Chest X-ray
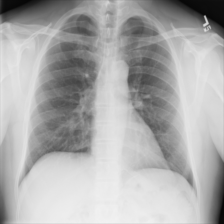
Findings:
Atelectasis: negative
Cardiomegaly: negative
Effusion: negative
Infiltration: negative
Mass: negative
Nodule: negative
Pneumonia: negative
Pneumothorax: negative
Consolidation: negative
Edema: negative
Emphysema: negative
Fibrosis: negative
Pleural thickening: negative
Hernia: negative